Question: When adding a 'JSlider' in a container with MigLayout, I've found that the slider is aligned to the bottom and adding some extra space:
'''
import java.awt.Container;
import javax.swing.JFrame;
import javax.swing.JLabel;
import javax.swing.JSlider;
import net.miginfocom.swing.MigLayout;
public class SliderAlignOnMigLayout {
public static void main(String... args) {
JFrame frame = new JFrame();
frame.setDefaultCloseOperation(JFrame.EXIT_ON_CLOSE);
Container contentPane = frame.getContentPane();
contentPane.setLayout(new MigLayout("debug"));
contentPane.add(new JLabel("Slider:"));
contentPane.add(new JSlider());
frame.pack();
frame.setLocationRelativeTo(null);
frame.setVisible(true);
}
}
'''

Have tested it on versions 4.2 and 5.0, on any standard look and feel (in Windows) plus Substance. Happens any time.
This seems to have been asked <URL>, but the code posted works and so didn't get further answers. I've tried to post a report there but seems to be disabled, and the authors wrote that they'd be checking StackOverflow for providing support.
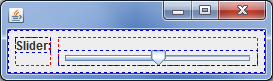
Answer: The space is not there in MigLayout version 4.3. I am getting it in
MigLayout version 5.1.
This might be related to the fact that 'JSpinner' may display values (only GTK look and feel) or labels. Maybe MigLayout takes possible labels into account when calculating bounds of a spinner. The following screenshots were taken with MigLayout 5.1.
The first screenshot shows a 'JSpinner' with labels:

The second screenshot shows a 'JSpinner' with a displayed
value on GTK laf:

If we remove the value on GTK laf with
'UIManager.put("Slider.paintValue", false);'
then we get this screnshot: